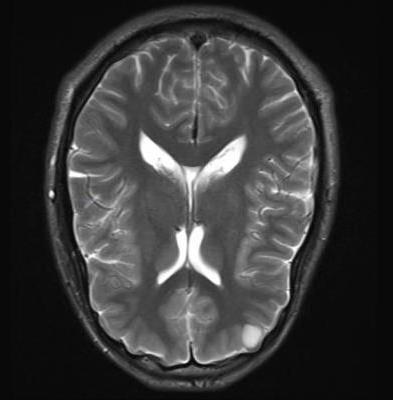
Label: notumor